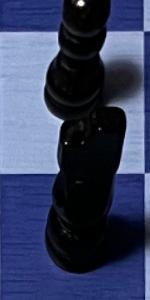
Label: Knight_Black